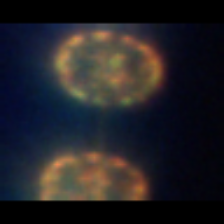
Taxon: Thalassiosira
Group: Diatoms